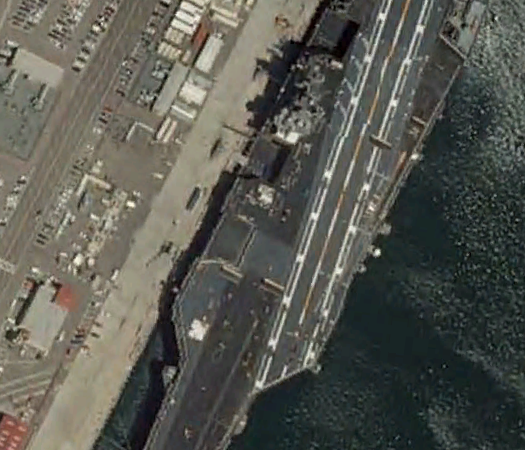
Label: aircraft_carrier